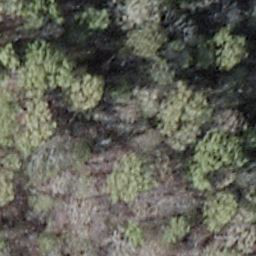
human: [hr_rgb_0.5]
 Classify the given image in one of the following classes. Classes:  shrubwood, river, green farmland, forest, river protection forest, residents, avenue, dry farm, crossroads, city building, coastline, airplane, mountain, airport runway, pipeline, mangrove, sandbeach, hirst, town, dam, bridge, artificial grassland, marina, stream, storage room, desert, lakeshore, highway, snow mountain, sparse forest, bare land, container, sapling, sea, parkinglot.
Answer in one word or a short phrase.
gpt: shrubwood